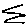
Label: zigzag